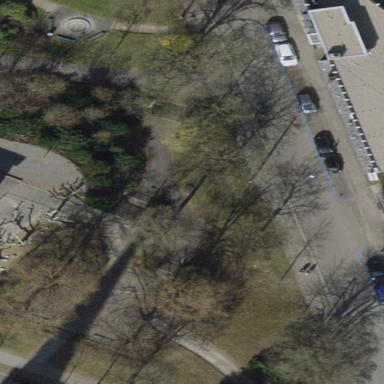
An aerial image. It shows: Park.